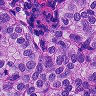
Metastatic tissue present: yes